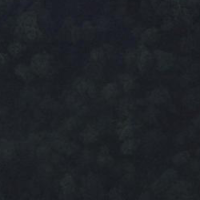
EUNIS habitat code: 57
Species observed at this site:
Aruncus dioicus